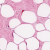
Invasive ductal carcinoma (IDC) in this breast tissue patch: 0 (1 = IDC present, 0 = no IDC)